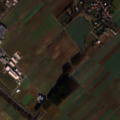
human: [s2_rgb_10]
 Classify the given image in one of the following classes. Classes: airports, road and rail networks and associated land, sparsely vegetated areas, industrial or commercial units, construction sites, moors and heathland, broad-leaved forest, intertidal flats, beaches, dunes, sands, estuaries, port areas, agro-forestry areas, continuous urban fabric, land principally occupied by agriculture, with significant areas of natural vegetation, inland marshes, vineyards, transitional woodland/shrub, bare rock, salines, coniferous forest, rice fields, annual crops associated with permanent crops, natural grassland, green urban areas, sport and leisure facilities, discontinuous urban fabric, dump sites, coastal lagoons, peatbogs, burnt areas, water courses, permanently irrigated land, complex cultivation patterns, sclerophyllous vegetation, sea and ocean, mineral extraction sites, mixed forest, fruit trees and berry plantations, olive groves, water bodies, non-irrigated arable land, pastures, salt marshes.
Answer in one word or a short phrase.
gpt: discontinuous urban fabric, industrial or commercial units, non-irrigated arable land